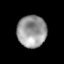
Tissue: prostate
Cell type: T cells
Senescence score: 0.2567
Nuclear area (px): 910
Mean DAPI intensity: 153.464